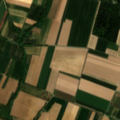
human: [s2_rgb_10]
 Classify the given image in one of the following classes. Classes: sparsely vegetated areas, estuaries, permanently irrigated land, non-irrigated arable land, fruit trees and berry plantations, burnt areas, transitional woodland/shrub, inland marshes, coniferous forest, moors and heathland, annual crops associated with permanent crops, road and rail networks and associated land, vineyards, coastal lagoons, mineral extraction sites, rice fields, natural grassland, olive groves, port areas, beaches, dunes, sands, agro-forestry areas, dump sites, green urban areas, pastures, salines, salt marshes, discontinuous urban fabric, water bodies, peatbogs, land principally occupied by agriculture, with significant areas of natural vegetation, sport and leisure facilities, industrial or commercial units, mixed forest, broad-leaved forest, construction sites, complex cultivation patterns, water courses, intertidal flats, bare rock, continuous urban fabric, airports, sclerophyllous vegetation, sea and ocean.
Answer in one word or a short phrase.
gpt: non-irrigated arable land, coniferous forest, mixed forest